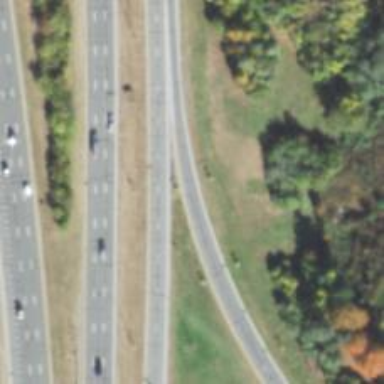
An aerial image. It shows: Asphalt motorway link.